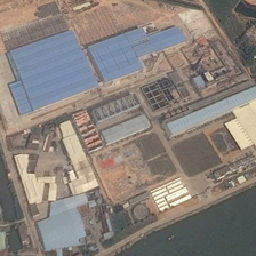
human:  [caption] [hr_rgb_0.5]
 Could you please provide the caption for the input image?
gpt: Some of the buildings are in a factory near the road.

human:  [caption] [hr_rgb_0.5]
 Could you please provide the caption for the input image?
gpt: many fields near the industrial area near the road .

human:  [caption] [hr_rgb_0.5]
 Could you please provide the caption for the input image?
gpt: Industrial parks on the street are neatly arranged.

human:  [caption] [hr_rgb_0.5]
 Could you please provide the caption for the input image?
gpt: Some buildings are in the factory near the road.

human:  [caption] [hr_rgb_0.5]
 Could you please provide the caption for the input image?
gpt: The industrial houses on the street are in good order.